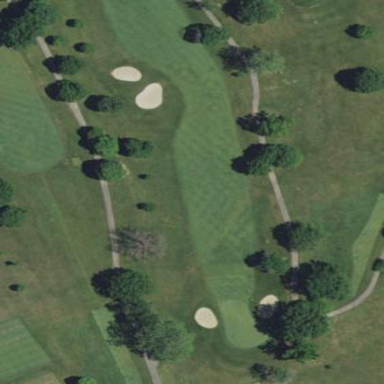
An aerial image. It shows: Grassy area designated as golf fairway.